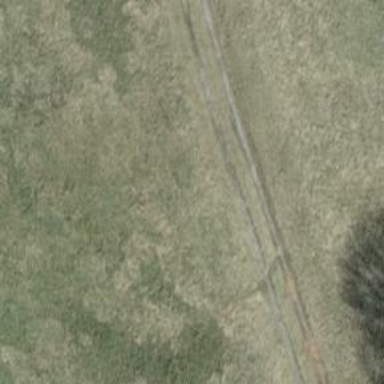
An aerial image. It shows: Track with grade 3 surface.